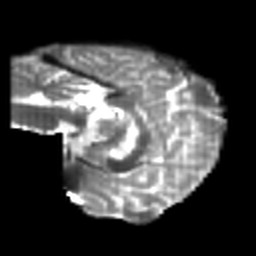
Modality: T2w
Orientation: sagittal
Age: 23
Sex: female
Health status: healthy
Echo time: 0.074 s